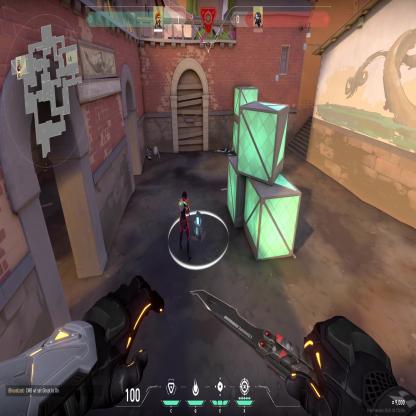
Label: planted spike ; enemy